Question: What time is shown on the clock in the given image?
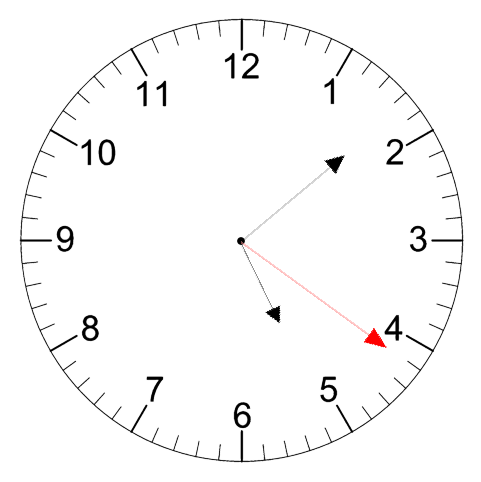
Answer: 05:08:21